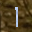
Label: 1